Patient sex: M
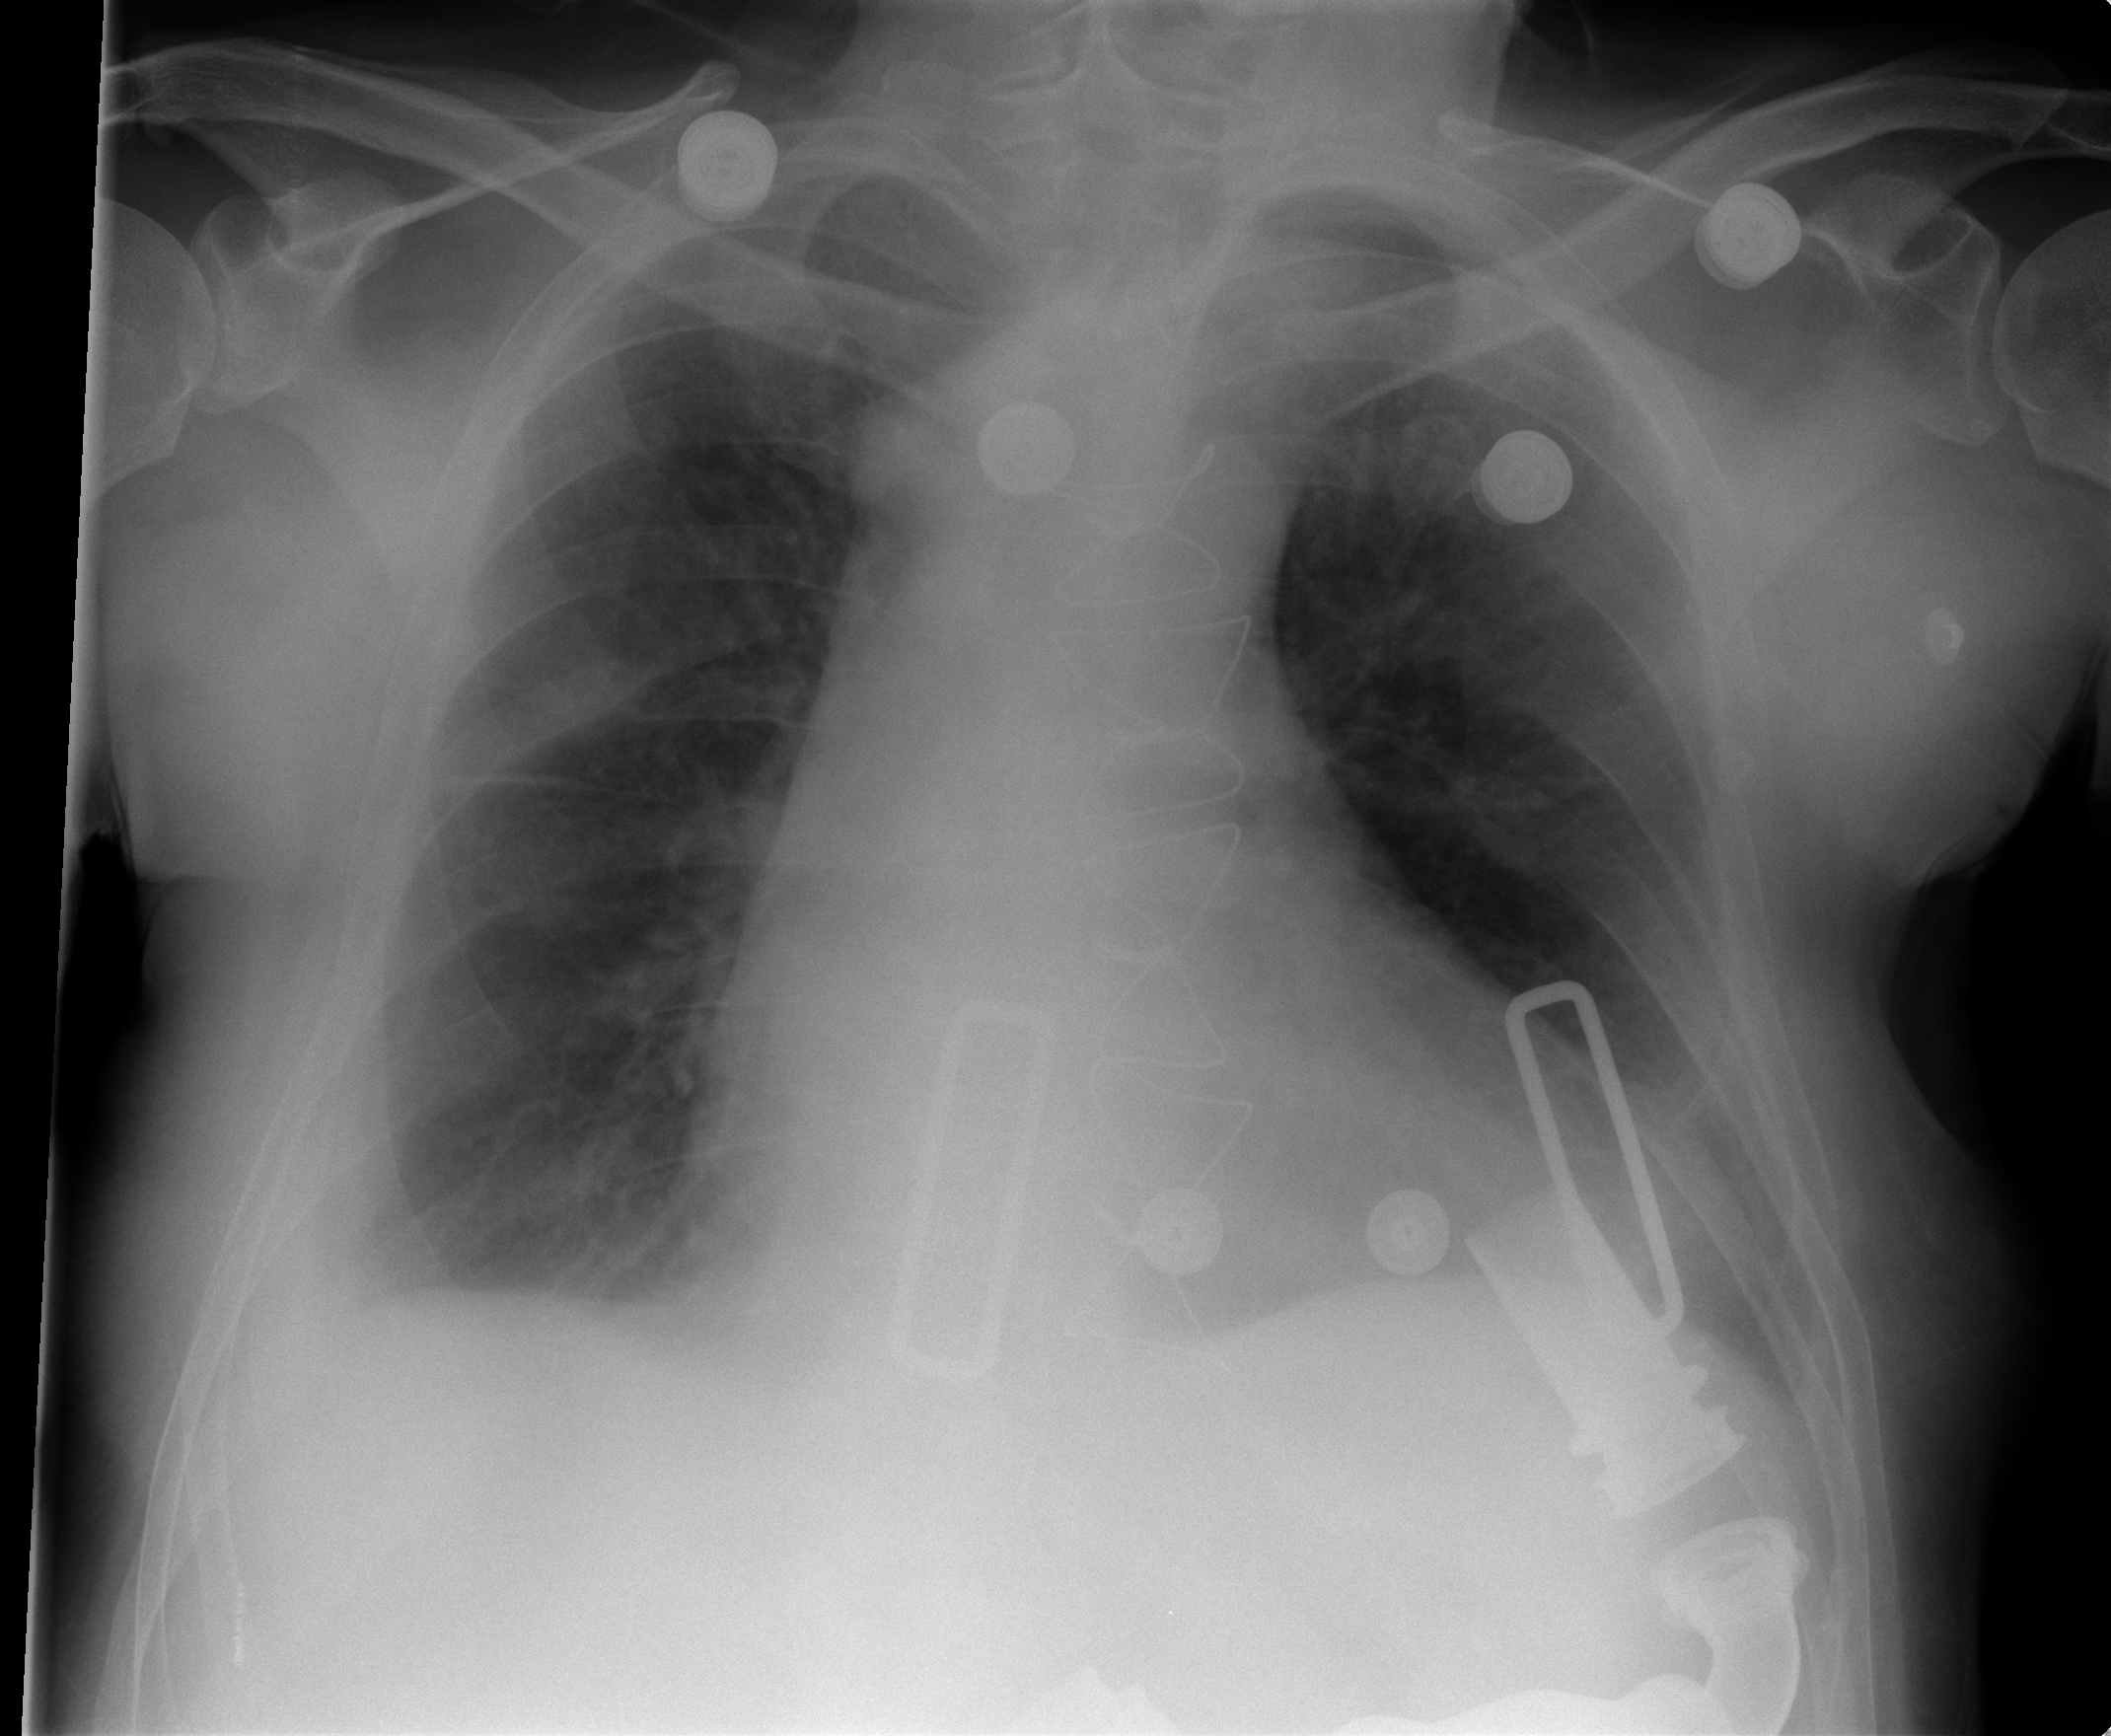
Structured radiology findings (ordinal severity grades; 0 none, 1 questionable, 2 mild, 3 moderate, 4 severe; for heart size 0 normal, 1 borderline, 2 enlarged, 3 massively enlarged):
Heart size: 2
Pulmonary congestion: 1
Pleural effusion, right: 2
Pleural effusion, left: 1
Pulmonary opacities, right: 0
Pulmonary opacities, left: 0
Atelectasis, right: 2
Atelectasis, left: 2